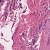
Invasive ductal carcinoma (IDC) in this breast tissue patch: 1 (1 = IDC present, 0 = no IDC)